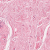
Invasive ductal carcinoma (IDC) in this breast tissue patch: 0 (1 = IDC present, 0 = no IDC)